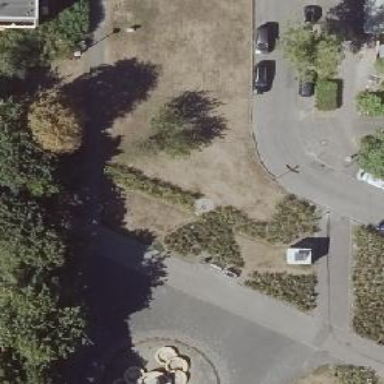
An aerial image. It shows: Garden area designated for leisure land.